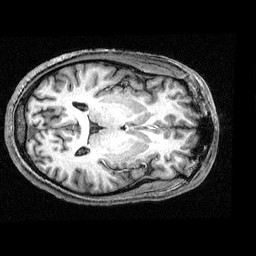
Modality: T1w
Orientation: axial